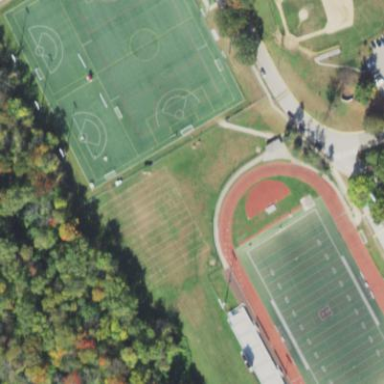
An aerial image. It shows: American football pitch for leisure and sport activities.